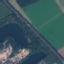
Land use / land cover: Highway